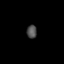
Tissue: skin
Cell type: Myeloid cells
Senescence score: 0.2818
Nuclear area (px): 134
Mean DAPI intensity: 76.381